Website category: movie
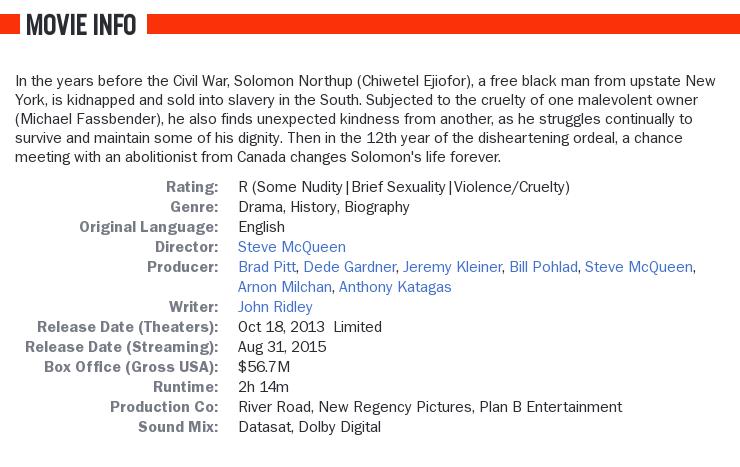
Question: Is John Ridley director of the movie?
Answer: no

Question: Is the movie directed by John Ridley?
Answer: no

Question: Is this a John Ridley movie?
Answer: no

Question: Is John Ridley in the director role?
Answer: no

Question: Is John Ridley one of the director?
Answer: no

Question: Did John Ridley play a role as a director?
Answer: no